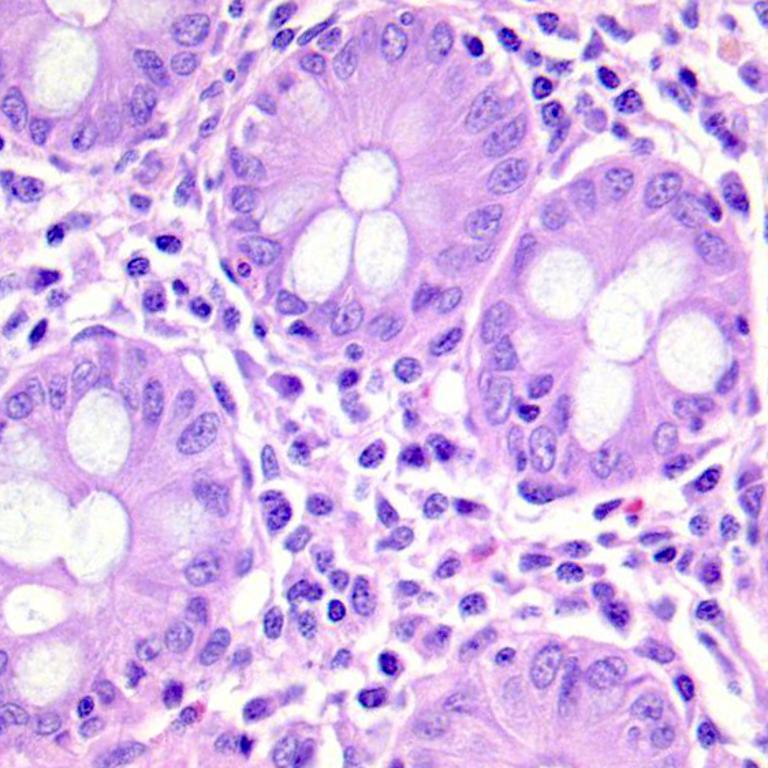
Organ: colon
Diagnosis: benign